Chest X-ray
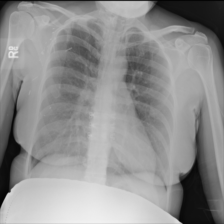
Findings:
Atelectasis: negative
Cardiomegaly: negative
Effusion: negative
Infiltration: negative
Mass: negative
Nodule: negative
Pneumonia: negative
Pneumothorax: negative
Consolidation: negative
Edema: negative
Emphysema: negative
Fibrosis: negative
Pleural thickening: negative
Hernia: negative